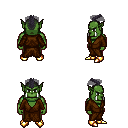
a pixel art fantasy rpg character, male body template, orc, green skin, brown robe, white pants, raven short mohawk hairstyle, gold boots, four views (front, back, left, right), 2x2 character sprite sheet, small pixel art, hard edges, no anti-aliasing